Question: I'm making a gui program everything going right but add background image in frame so i take jpanel private variable.Also i add image in src which is
but how to use this jpanel variable to add background image in frame.
Code:
'''
public class App extends JFrame{
private JPanel panel;
private JTextField field1;
private JTextField print;
private JLabel label;
private JLabel label2;
private JButton button;
public App(){
super();
getContentPane().setLayout(null);
label = new JLabel("Value");
label.setForeground(Color.RED);
label.setFont(new Font("SansSerif", Font.PLAIN, 18));
label.setBounds(178, 46, 51, 26);
getContentPane().add(label);
label2 = new JLabel("Print");
label2.setForeground(Color.RED);
label2.setFont(new Font("SansSerif", Font.PLAIN, 18));
label2.setBounds(178, 143, 42, 26);
getContentPane().add(label2);
field1 = new JTextField();
field1.setBounds(178, 72, 76, 26);
getContentPane().add(field1);
print = new JTextField();
print.setBounds(178, 181, 77, 26);
getContentPane().add(print);
button = new JButton("Click");
button.addActionListener(new ActionListener() {
public void actionPerformed(ActionEvent arg0) {
String w= field1.getText();
print.setText(w);
}
});
button.setBounds(178, 219, 77, 26);
getContentPane().add(button);
}
'''
}
Main Method:
'''
public class Main {
public static void main(String[] args) {
App object = new App();
object.setSize(450, 400);
object.setDefaultCloseOperation(object.EXIT_ON_CLOSE);
object.setLocationRelativeTo(null);
object.setVisible(true);
}
}
'''
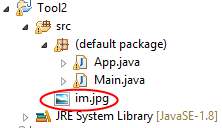
Answer: You have set Layout to null which is making a problem. Whenever we make layout null we have to set bounds for it.
Folow this method:
1. first of all copy your background image and paste in src of code
2. than set layout to borderlayout like this: setLayout(new BorderLayout());
3. now add this code: setContentPane(new JLabel new ImageIcon(getClass().getResource("image.jpg"))));
Note: add your image name here "image.jpg"